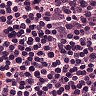
Metastatic tissue present: no